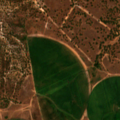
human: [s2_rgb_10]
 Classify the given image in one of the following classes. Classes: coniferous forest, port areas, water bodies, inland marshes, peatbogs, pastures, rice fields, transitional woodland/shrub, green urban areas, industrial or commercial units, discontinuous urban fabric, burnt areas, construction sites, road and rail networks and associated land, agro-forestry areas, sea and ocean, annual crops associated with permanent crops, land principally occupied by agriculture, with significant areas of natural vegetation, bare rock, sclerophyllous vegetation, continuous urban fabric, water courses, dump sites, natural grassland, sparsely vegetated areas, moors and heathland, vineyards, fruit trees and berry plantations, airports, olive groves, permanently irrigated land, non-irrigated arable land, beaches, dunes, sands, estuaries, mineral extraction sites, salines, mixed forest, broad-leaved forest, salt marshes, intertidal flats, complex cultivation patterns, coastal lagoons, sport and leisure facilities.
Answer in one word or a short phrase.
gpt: permanently irrigated land, agro-forestry areas, broad-leaved forest